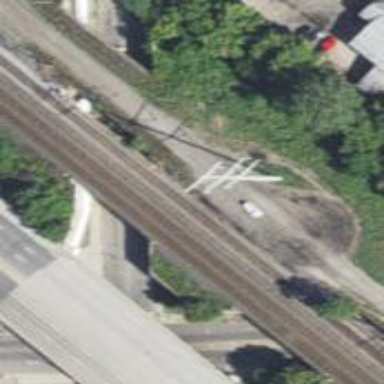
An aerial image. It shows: Bridge over railway siding.